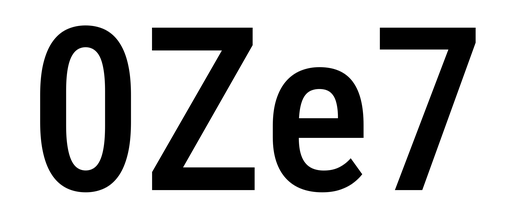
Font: Roboto_Condensed_Medium